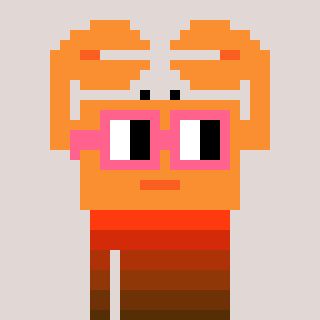
a pixel art character with square pink glasses, a crab-shaped head and a yellow-colored body on a warm background